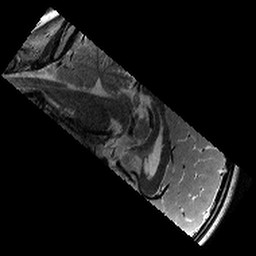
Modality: T2w
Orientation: sagittal
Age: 12
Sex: female
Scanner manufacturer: siemens
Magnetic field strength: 3 T
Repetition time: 9.23 s
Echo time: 0.067 s